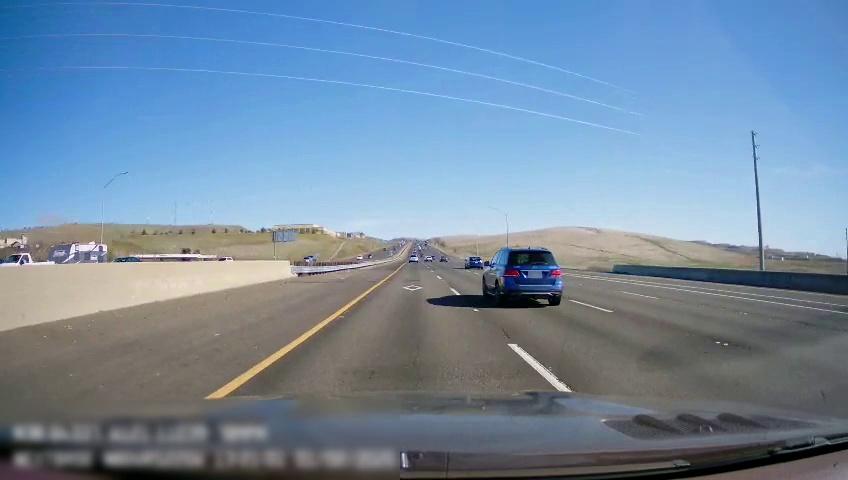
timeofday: Day
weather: Sunny
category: Drivable Space
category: Drivable Space
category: Vehicles | Car
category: Vehicles | SUV
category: Vehicles | SUV
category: Vehicles | Truck
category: Vehicles | Car
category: Vehicles | Car
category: Lanes | Current Lane
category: Lanes | Current Lane
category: Lanes | Alternate Lane
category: Lanes | Alternate Lane
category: Lanes | Alternate Lane
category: Lanes | Alternate Lane
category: Lanes | Alternate Lane